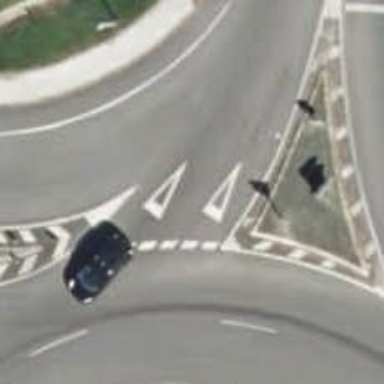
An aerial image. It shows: Road with "give way" sign.